Field crop: tomato
Growth stage: 1
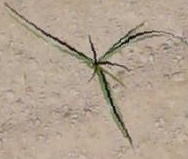
Species: cyperus